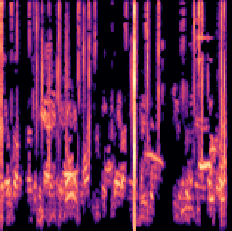
Sound class: Fire crackling